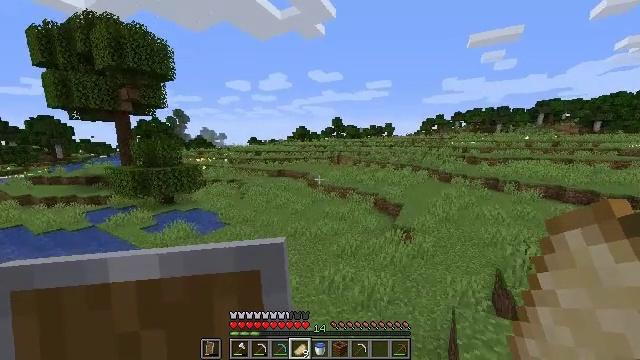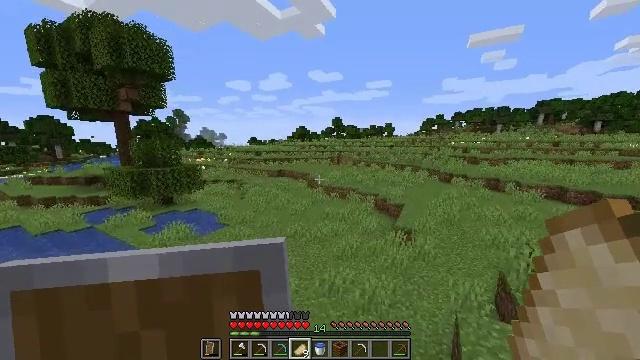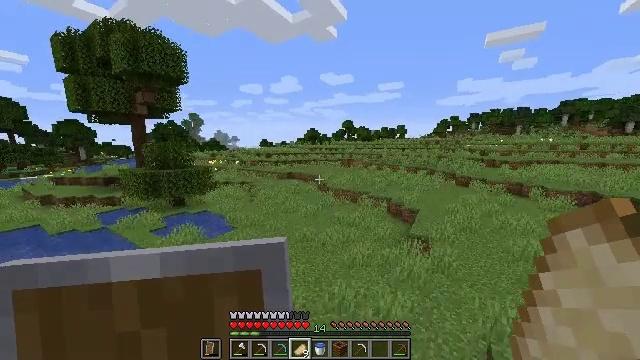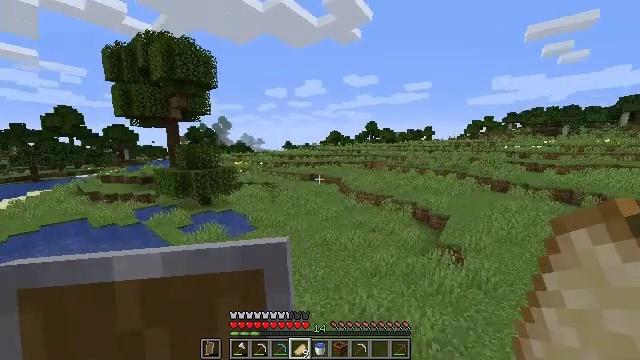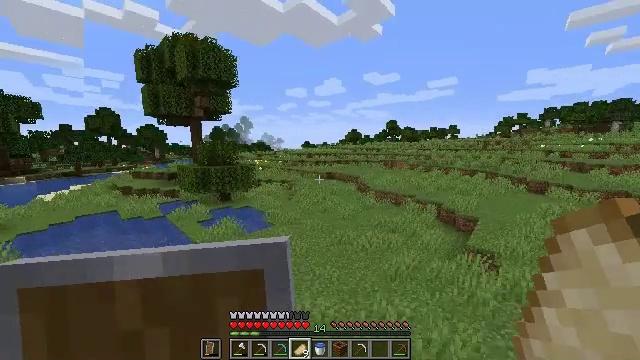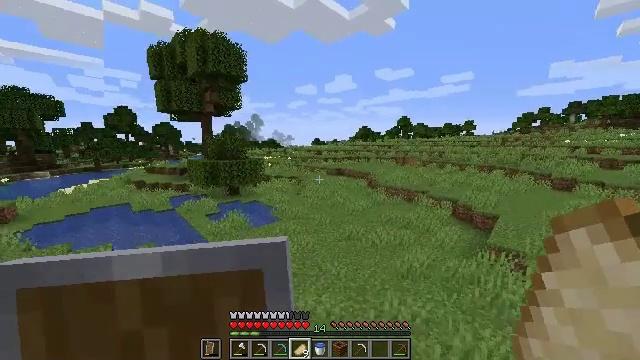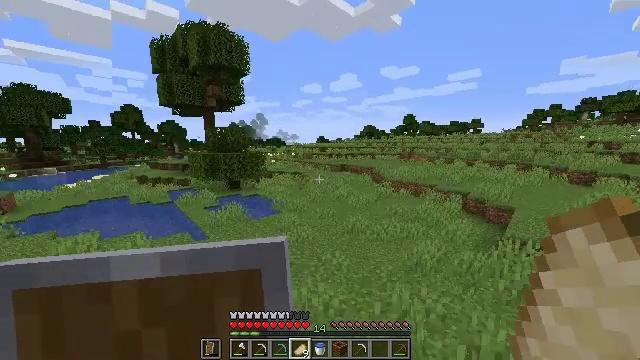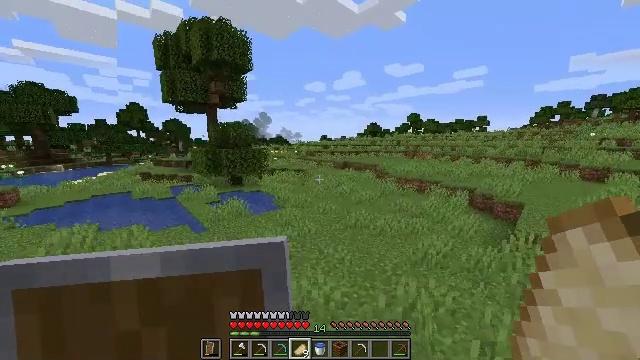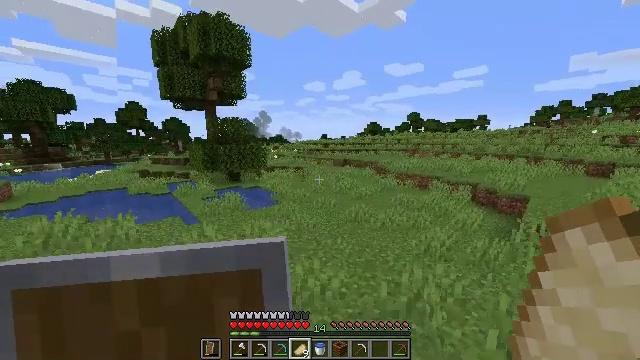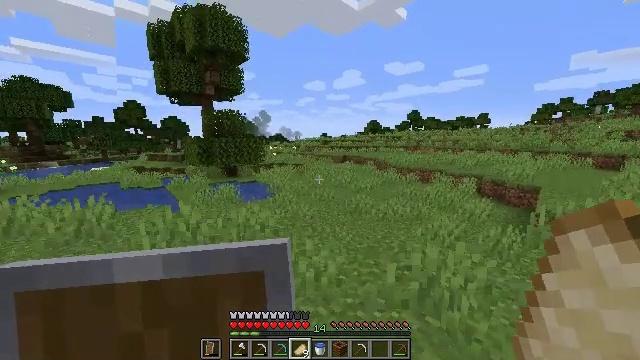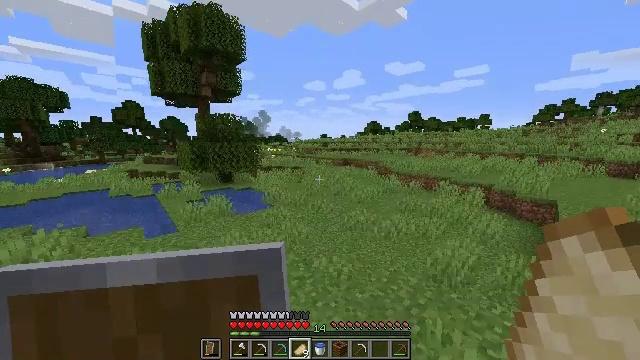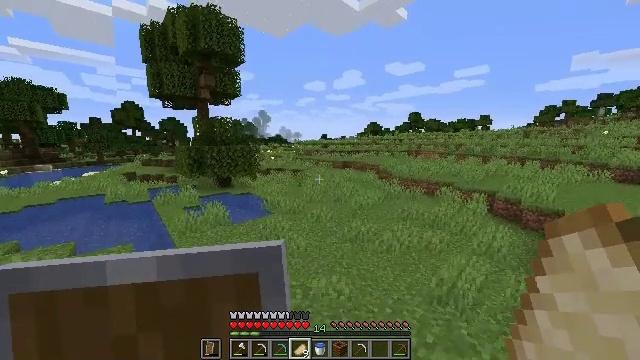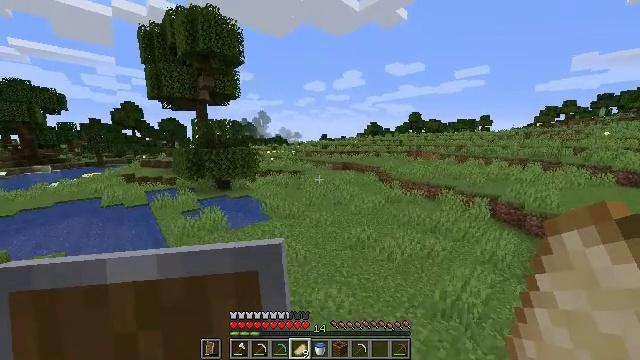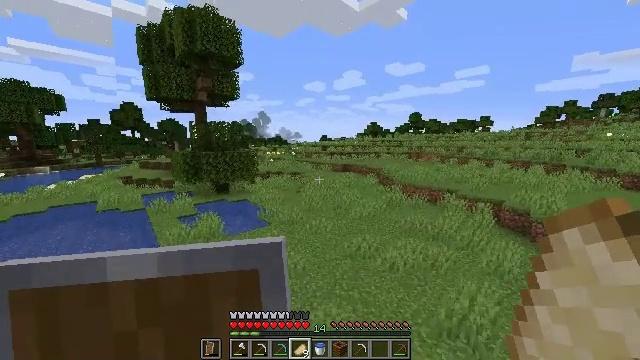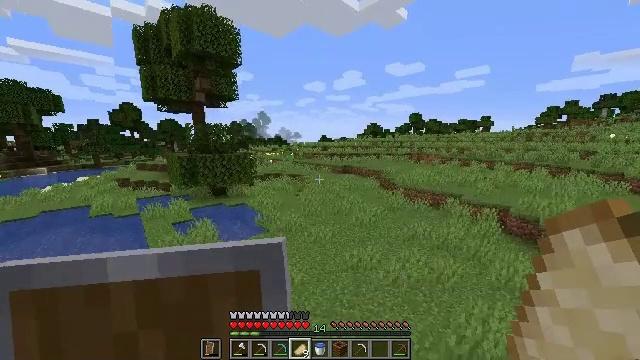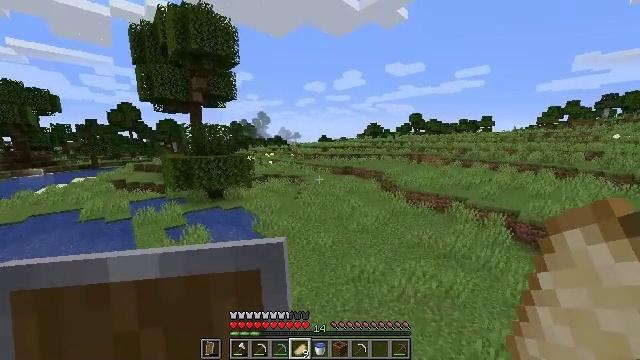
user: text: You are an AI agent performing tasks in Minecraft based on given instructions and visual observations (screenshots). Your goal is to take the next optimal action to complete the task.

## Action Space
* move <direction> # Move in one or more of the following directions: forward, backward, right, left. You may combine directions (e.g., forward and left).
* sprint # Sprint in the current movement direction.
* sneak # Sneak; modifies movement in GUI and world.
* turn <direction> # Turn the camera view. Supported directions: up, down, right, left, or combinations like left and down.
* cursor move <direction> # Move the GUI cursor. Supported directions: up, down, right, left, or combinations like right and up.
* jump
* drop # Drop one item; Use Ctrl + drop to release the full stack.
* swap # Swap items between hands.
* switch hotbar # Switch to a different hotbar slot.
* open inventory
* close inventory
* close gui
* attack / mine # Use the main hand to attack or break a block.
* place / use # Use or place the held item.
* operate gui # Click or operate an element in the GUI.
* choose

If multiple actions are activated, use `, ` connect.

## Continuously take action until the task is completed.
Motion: motion action
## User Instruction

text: Drop a cooked porkchop.
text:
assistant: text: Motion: move forward, sprint, jump
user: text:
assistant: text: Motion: move forward, sprint, turn left, jump
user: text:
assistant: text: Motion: move forward, sprint, turn left, jump
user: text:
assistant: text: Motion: move forward, sprint, turn left, jump
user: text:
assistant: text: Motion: move forward, sprint, turn left, jump
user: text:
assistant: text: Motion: move forward, sprint, turn left, jump
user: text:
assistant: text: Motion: move forward, sprint, jump
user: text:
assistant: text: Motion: move forward, sprint, jump
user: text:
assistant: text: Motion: move forward, sprint, jump
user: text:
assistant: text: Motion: move forward, sprint, jump
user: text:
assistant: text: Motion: move forward, sprint, jump
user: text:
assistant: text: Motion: move forward, sprint, jump
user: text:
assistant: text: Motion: move forward, sprint, jump
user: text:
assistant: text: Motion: move forward, sprint, jump
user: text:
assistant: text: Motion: move forward, sprint, jump
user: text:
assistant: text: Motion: move forward, sprint, jump
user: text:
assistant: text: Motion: move forward, sprint, jump
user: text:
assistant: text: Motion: move forward, sprint, jump
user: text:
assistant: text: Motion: move forward, sprint, jump
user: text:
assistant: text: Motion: move forward, sprint, jump
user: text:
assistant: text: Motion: move forward, sprint, jump
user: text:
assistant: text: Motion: move forward, sprint, jump
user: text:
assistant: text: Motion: move forward, sprint, jump
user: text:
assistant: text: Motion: move forward, sprint, jump
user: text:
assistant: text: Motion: move forward, sprint, jump
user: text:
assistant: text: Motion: move forward, sprint, jump
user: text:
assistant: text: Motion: move forward, sprint, jump
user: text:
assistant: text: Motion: move forward, sprint, jump
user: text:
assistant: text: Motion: move forward, sprint, jump
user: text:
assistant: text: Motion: move forward, sprint, jump